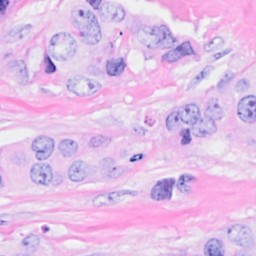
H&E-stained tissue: Breast